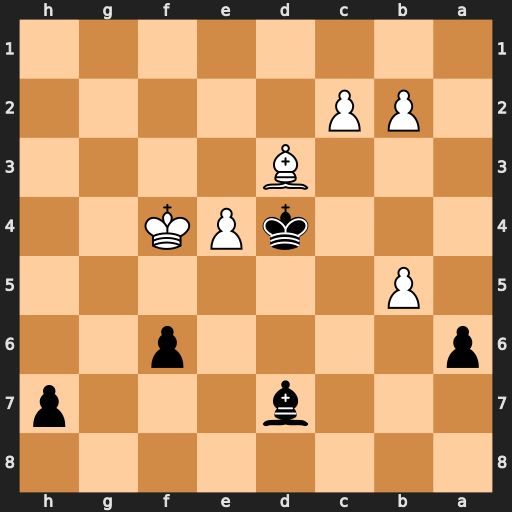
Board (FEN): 8/3b3p/p4p2/1P6/3kPK2/3B4/1PP5/8
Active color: b
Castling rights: -
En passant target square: -
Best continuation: Bxb5 Bxb5 axb5 Kf5 h5